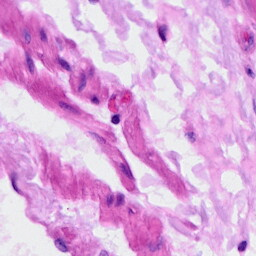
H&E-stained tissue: Ovarian